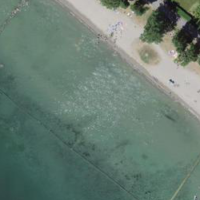
EUNIS habitat code: 14
Species observed at this site:
Sterna hirundo
Phalacrocorax carbo
Anas platyrhynchos
Mergus merganser